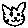
Label: cat